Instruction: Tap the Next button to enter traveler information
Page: cart
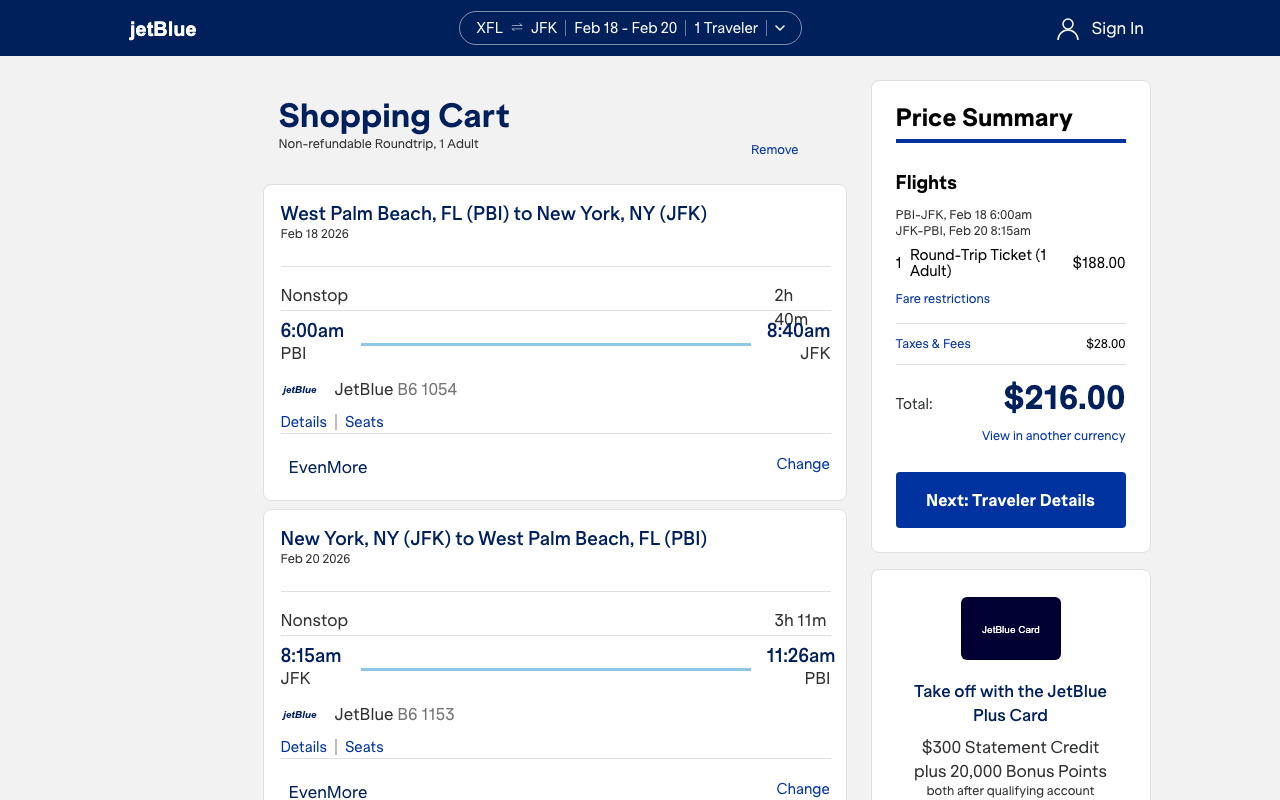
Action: click